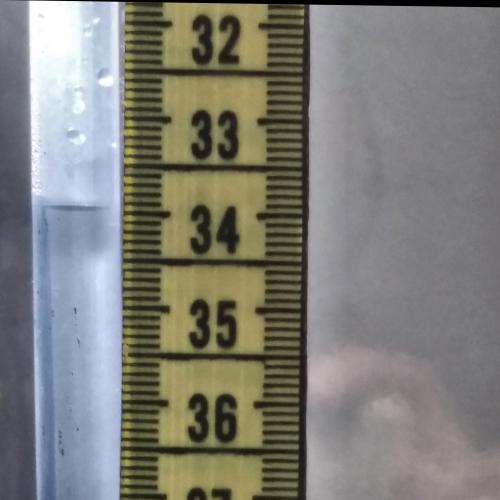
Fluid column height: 33.9 cm